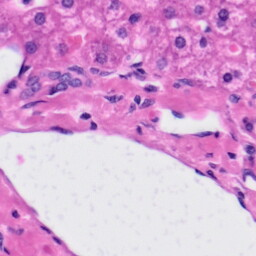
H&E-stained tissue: Liver